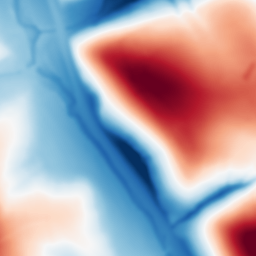
Category: multiscale
Decomposition family: dog_multiscale
Decomposition parameters: sigma_ratio: 2
n_scales: 5
base_sigma: 2
Upsampling method: quartic
Upsampling parameters: scale: 4
Upsampling scale: 4